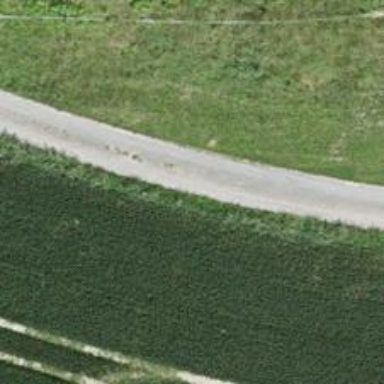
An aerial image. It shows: Unpaved track with grade2 tracktype.